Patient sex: M
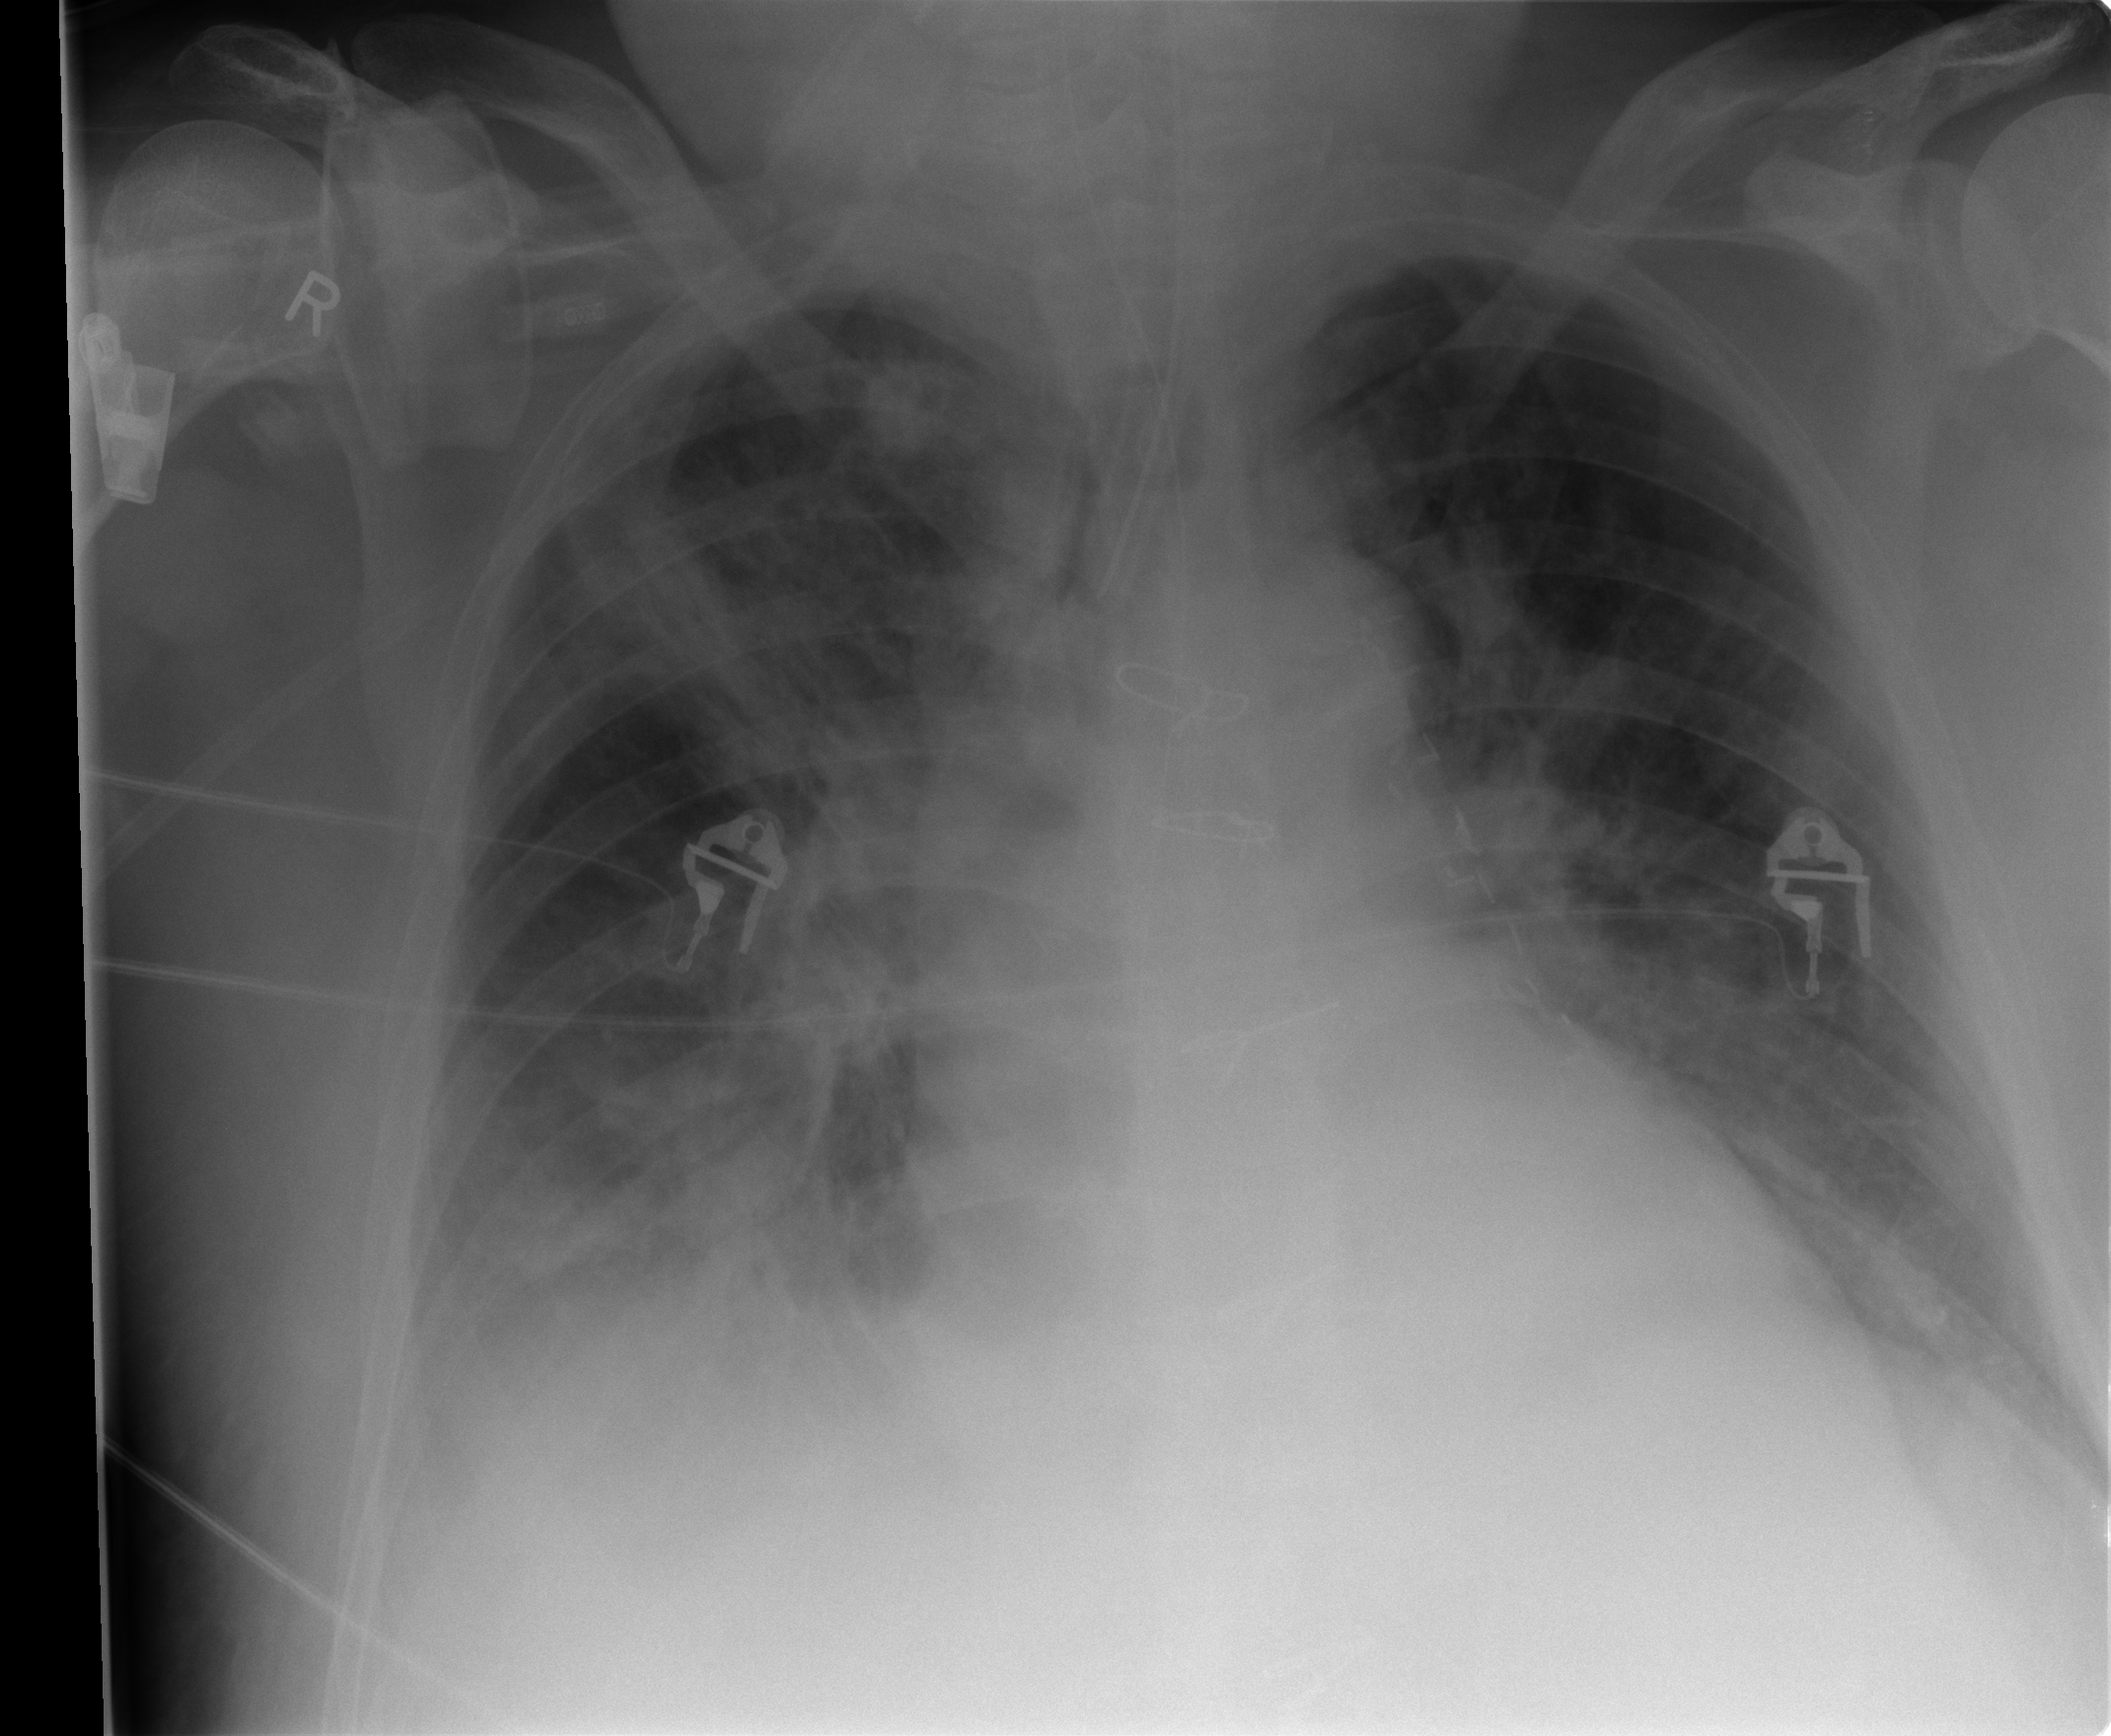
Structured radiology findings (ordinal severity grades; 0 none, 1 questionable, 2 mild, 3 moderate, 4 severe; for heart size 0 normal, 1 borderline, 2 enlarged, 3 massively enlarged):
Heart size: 2
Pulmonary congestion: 2
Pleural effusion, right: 3
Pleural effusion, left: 2
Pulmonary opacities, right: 3
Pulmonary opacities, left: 2
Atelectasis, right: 3
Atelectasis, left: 2